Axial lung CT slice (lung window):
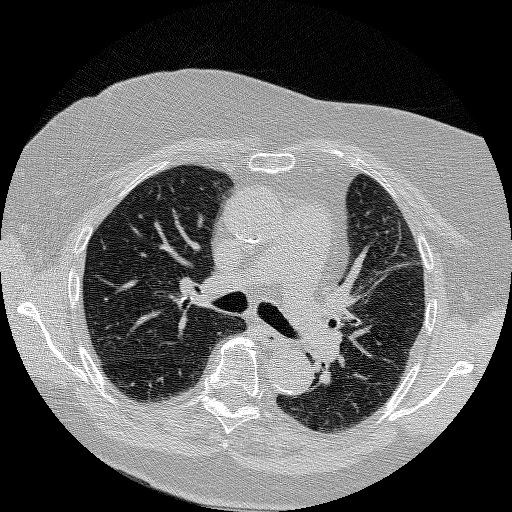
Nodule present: no